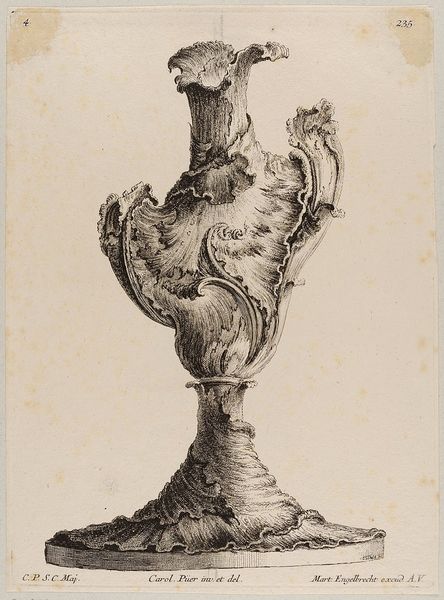
Titel: Ziervase
Künstler: Martin Engelbrecht
Standort: Hamburg
Institution: Museum für Kunst und Gewerbe Hamburg
Schlagwörter: rokoko, vase, grafik, graphik, fotografie, photographie, druckgraphik, druckgrafik, radierung, kunstgewerbe, kunsthandwerk, rocaille, style, reproduktionen, industriedesign, druckerzeugnisse, muschelwerk, berock, behälter, ornamentstich, vorlageblätter, entformung